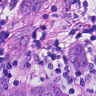
Metastatic tissue present: yes